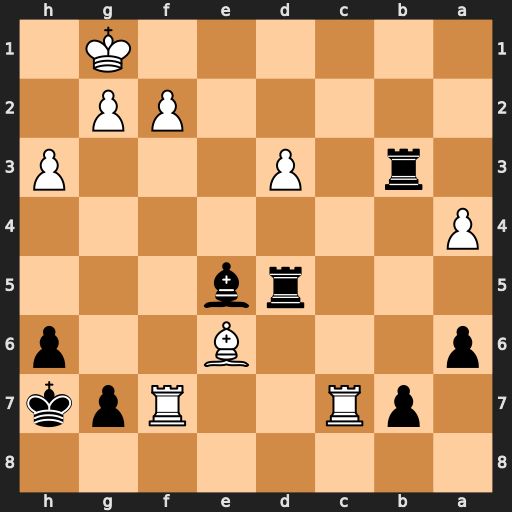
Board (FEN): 8/1pR2Rpk/p3B2p/3rb3/P7/1r1P3P/5PP1/6K1
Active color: b
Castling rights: -
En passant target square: -
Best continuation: Rb1+ Rc1 Rxc1#